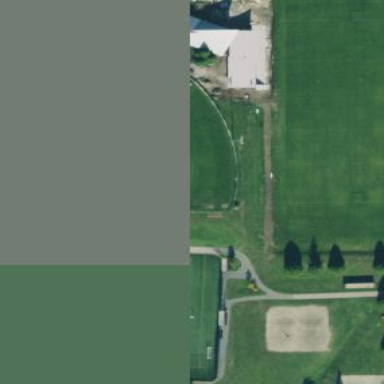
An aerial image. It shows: Baseball pitch enclosed by fence.